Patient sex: M
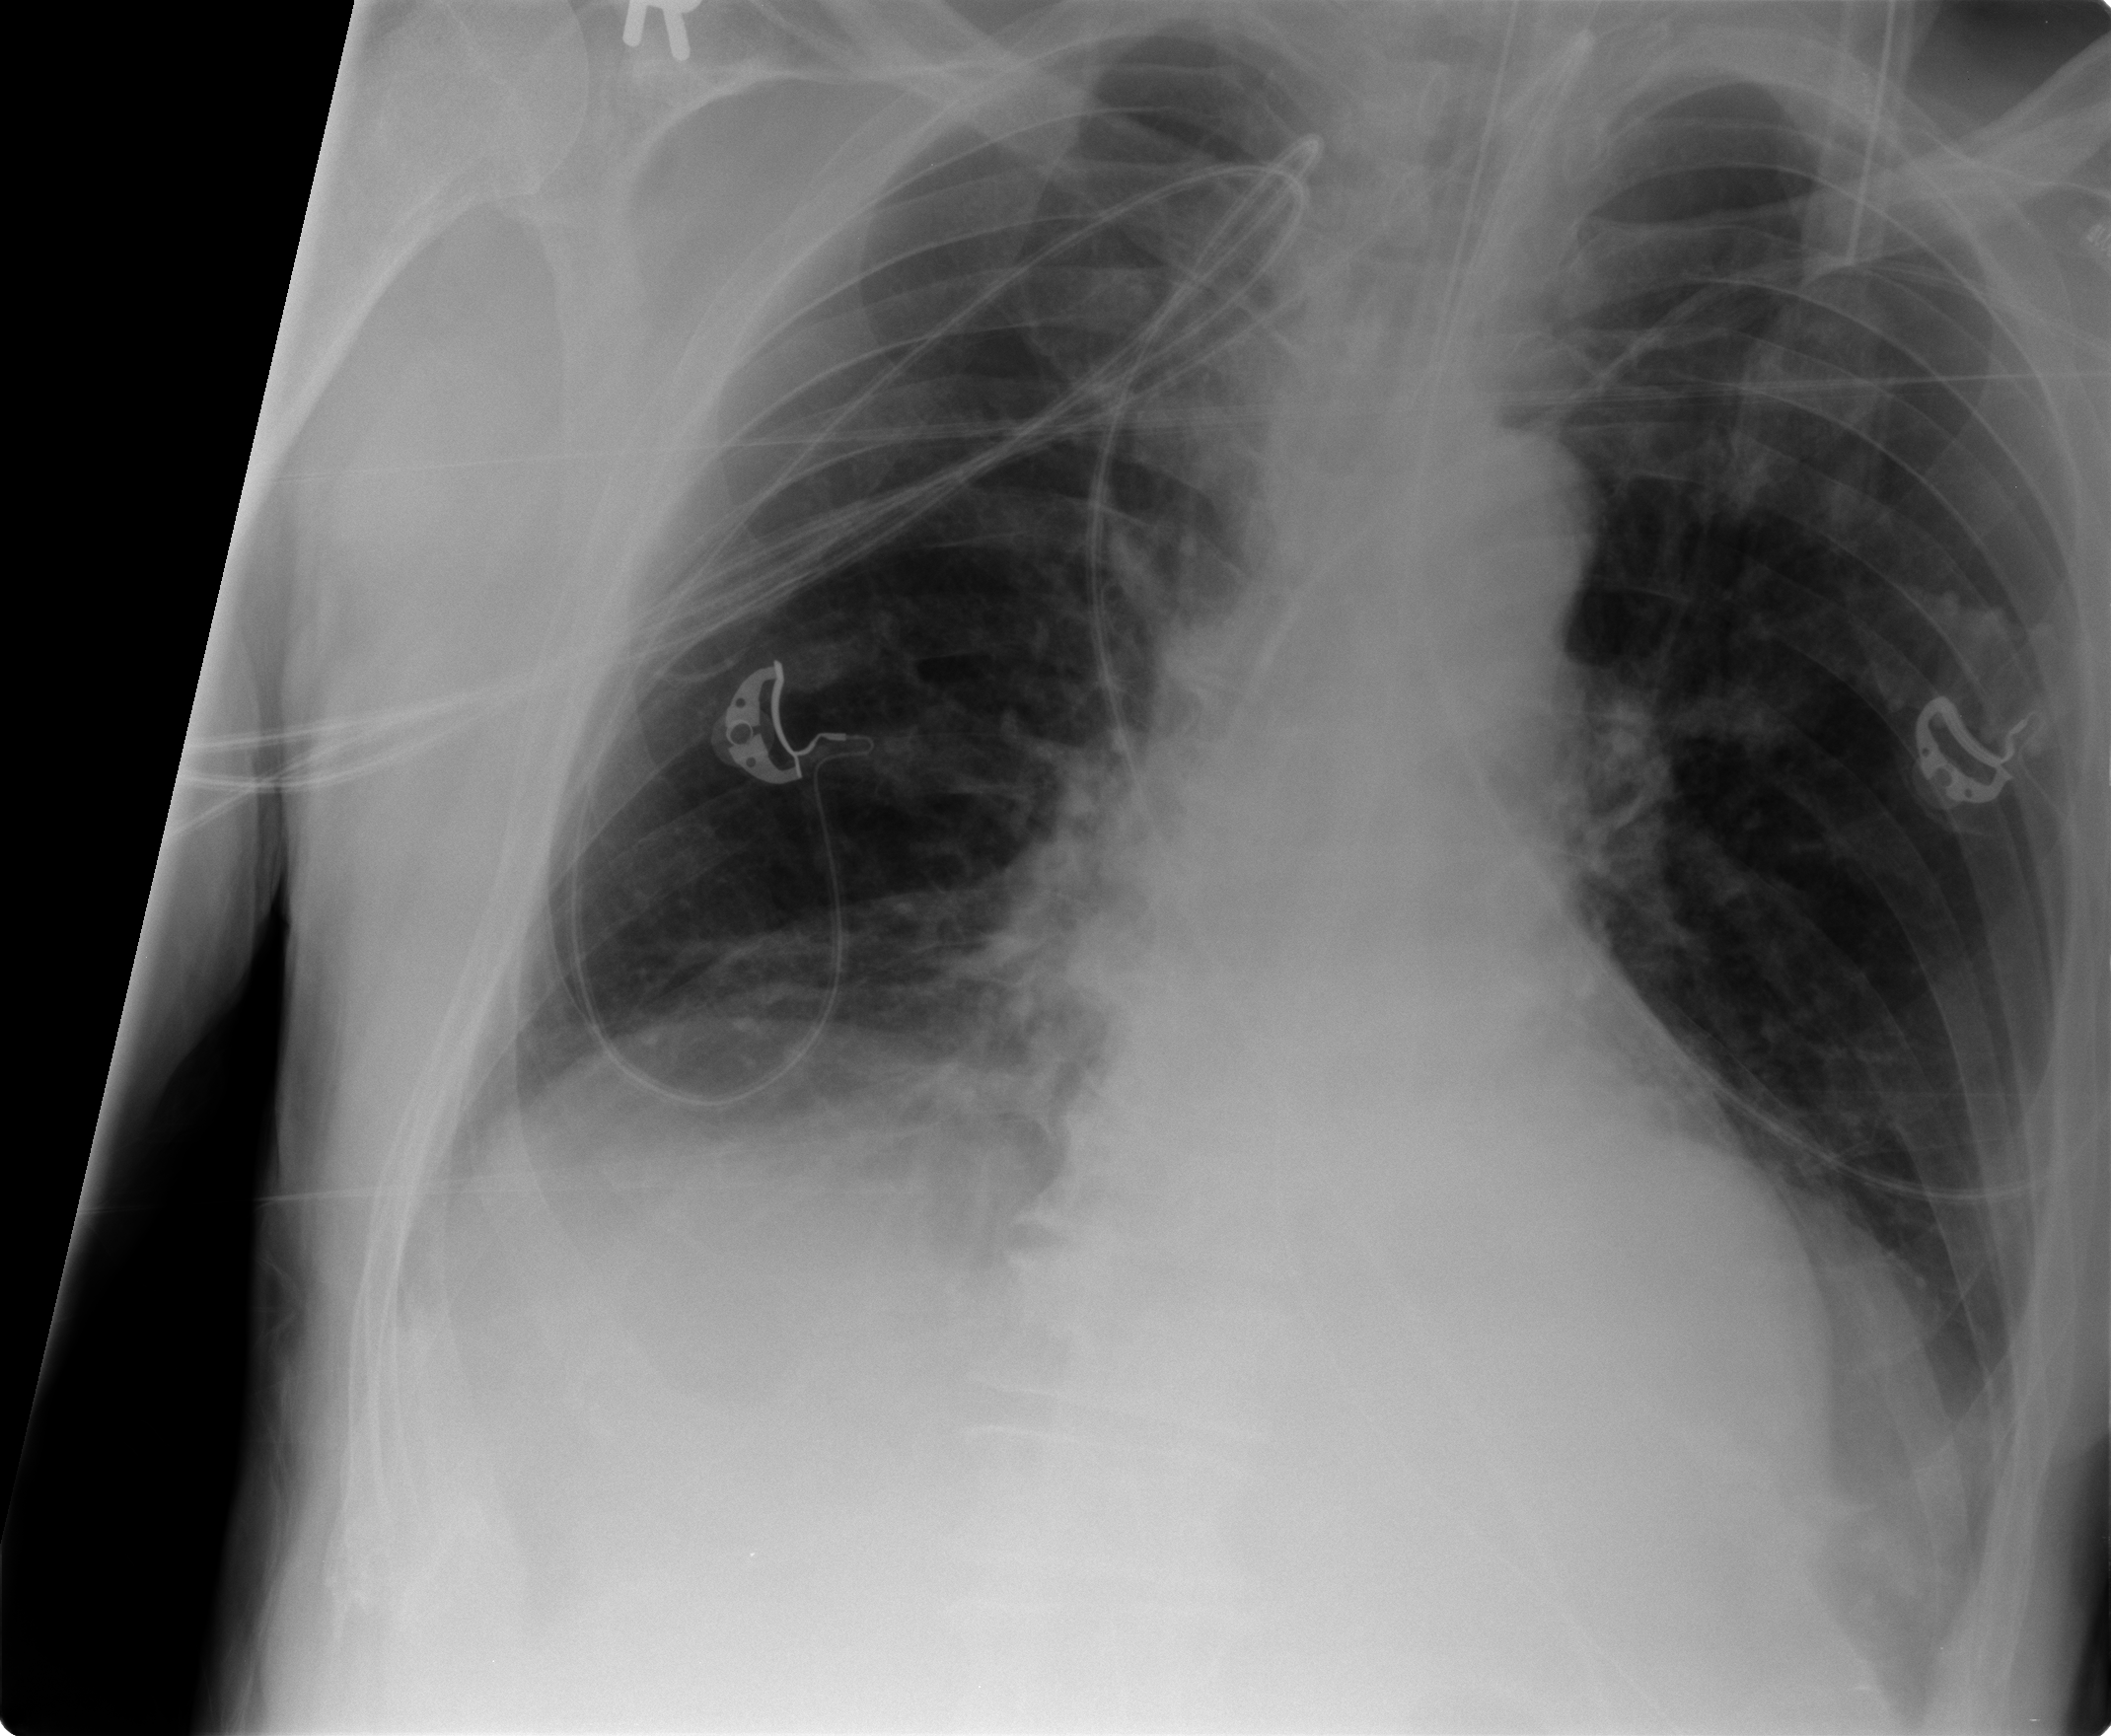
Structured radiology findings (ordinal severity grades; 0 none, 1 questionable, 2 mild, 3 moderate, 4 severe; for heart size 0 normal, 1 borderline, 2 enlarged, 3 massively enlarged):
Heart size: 0
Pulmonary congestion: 2
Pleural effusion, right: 2
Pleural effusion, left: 2
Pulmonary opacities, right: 2
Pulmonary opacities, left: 0
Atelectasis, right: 2
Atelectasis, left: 0